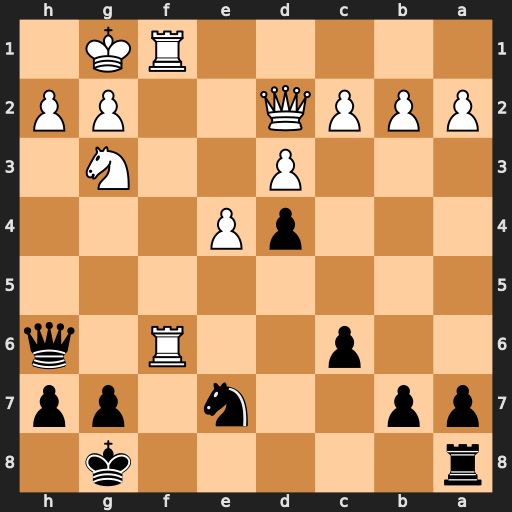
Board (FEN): r5k1/pp2n1pp/2p2R1q/8/3pP3/3P2N1/PPPQ2PP/5RK1
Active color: b
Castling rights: -
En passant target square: -
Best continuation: Qxd2